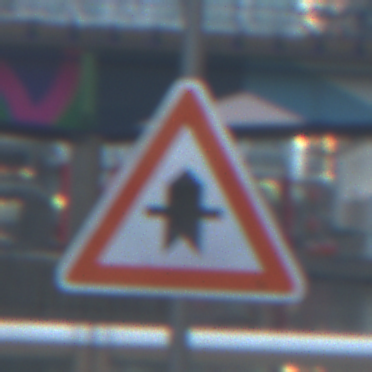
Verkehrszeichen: Vorfahrt
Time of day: MorningAfternoon
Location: Outdoor (Urban)
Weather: PartlyCloudy
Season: NotSpecified
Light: Natural